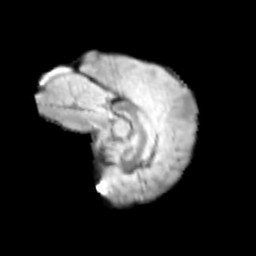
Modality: T2w
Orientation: sagittal
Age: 10
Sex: female
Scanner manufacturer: siemens
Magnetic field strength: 3 T
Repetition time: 3.8 s
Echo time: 0.07 s